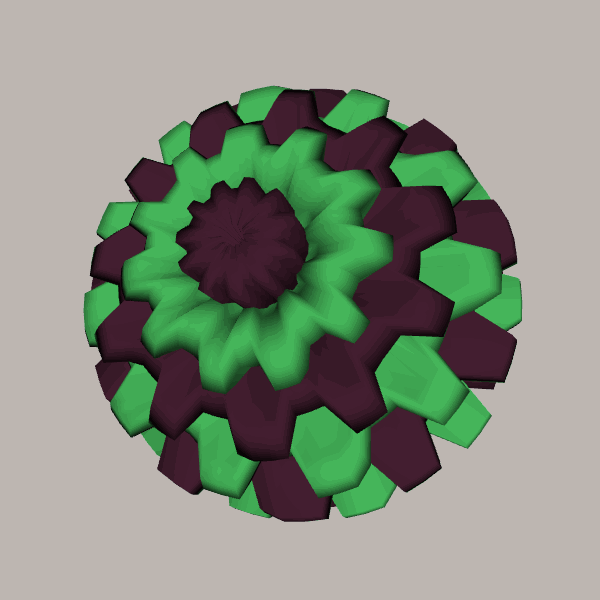
Background: light